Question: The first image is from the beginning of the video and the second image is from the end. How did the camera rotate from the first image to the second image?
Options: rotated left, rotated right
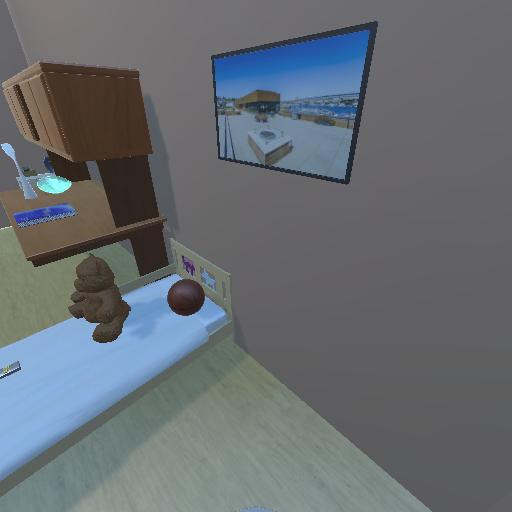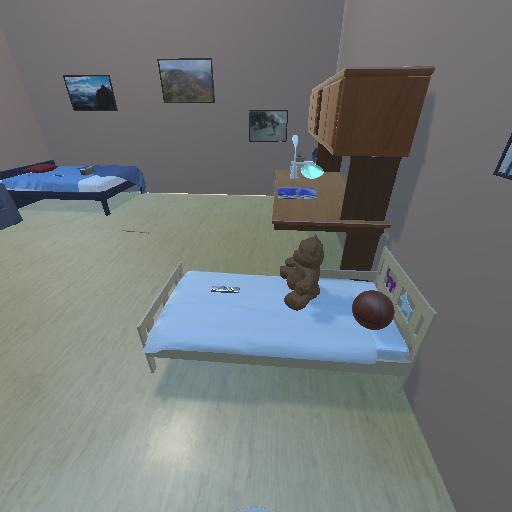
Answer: rotated left